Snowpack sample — Loveland Pass, Silver Plume, Colorado, USA (12/14/25, 10:50 AM MST)
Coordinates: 39.664, -105.882
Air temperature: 36 °F
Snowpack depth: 67 cm
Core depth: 20 cm
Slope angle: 6°, slope face: 326°
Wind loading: low
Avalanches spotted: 0
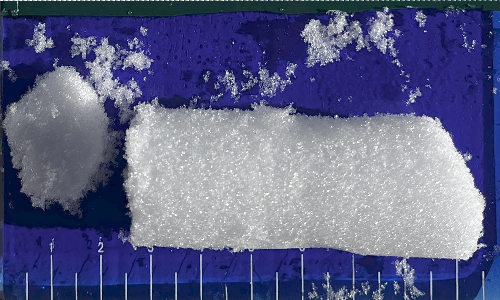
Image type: core
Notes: No avalanches spotted, very late start to the season with minimal snowpack